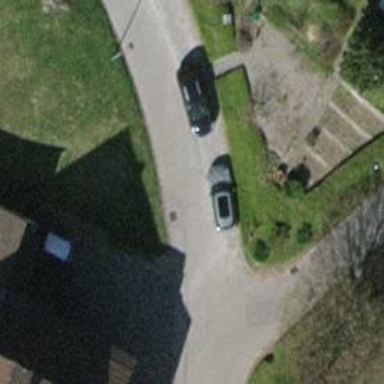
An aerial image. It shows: Residential road with asphalt surface.